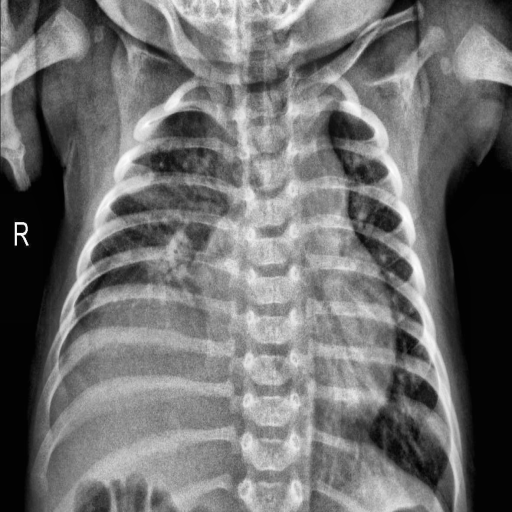
Finding: PNEUMONIA